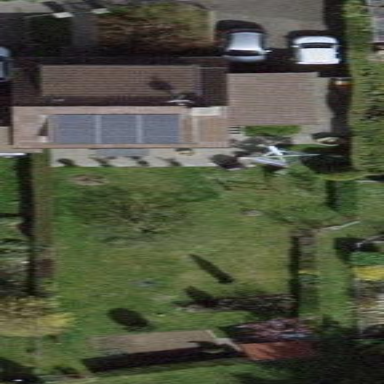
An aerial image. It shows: Garden enclosed by fence.